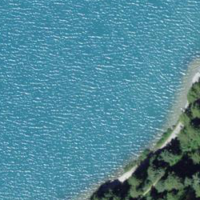
EUNIS habitat code: 14
Species observed at this site:
Cirsium heterophyllum
Saxifraga rotundifolia